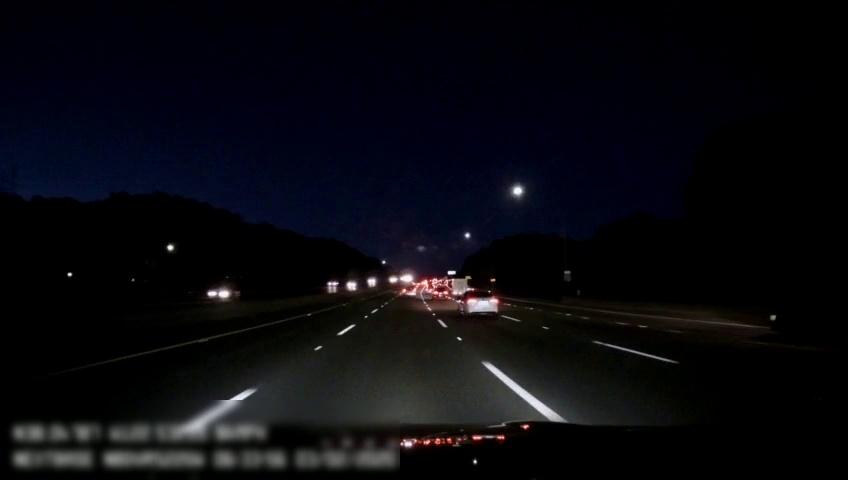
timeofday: Night
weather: Other
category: Drivable Space
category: Vehicles | Car
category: Vehicles | Other LV
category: Vehicles | Car
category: Vehicles | SUV
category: Vehicles | Car
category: Vehicles | Car
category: Lanes | Alternate Lane
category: Lanes | Current Lane
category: Lanes | Current Lane
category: Lanes | Alternate Lane
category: Lanes | Alternate Lane
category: Lanes | Alternate Lane